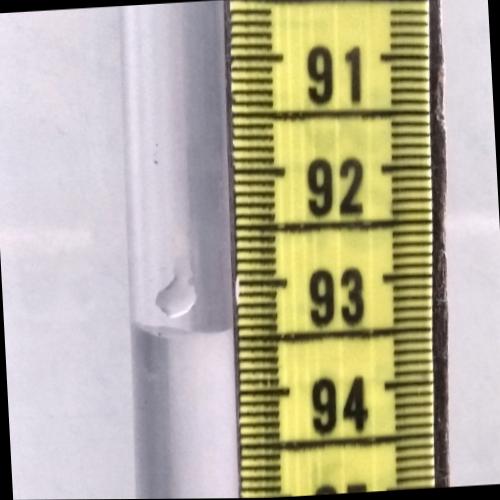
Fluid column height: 93.4 cm